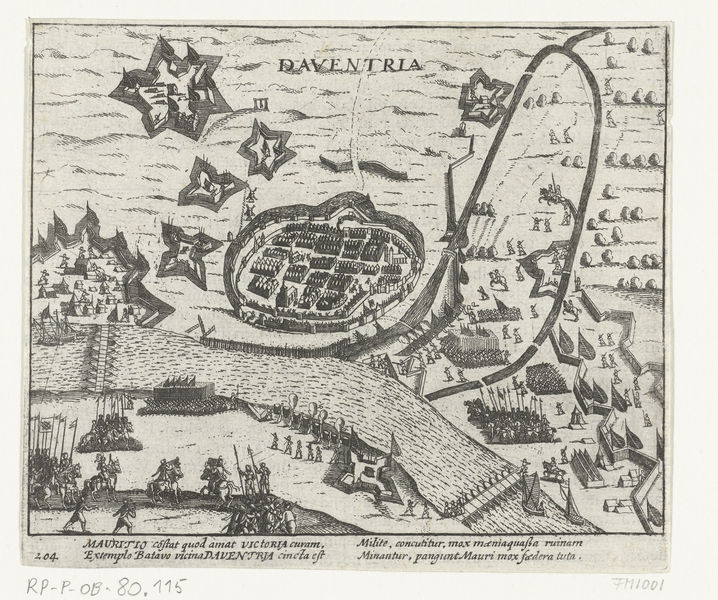
Titel: Beleg en inname van Deventer
Standort: Amsterdam
Institution: Rijksmuseum
Schlagwörter: fight, men, military, people, soldiers, white, wall, print, perspective, horses, boat, lake, landscape, ship, water, trees, river, road, drawing, paper, black and white, castle, army, battle, writing, boats, flag, bridge, meadow, town, city, flags, fort, plan, walls, map, war, horse, ships, land, lances, guards, latin, text, guns, spear, blockade, fortifications, fortified, fortress, attack, fortification, weapons, troops, engine, armies, siege, islands, encampment, campaign, forts, defense, glags, milite, orses, daventria, mauritio, concutitur, soldeier, pontoon, vfh, ancient map, daventria map, 전쟁, star-shaped